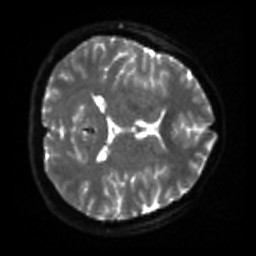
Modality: sbref
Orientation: axial
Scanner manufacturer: siemens
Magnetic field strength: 3 T
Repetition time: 4 s
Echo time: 0.0594 s